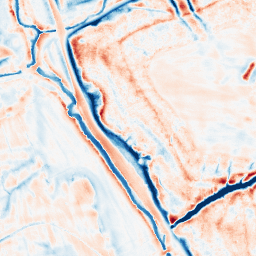
Category: edge_preserving
Decomposition family: bilateral
Decomposition parameters: d: 21
sigma_color: 75
sigma_space: 50
Upsampling method: lanczos
Upsampling parameters: scale: 4
Upsampling scale: 4